Question: Given the schedule below, what is the maximum total time (in minutes) a person can spend in lectures? The selected schedule MUST include at least one Mathematics lecture and at least one Art lecture. In the chart: blue for mathematics, green for physics, yellow for art, purple for music, and orange for physical education. All time nodes are integer multiples of 10 minutes.
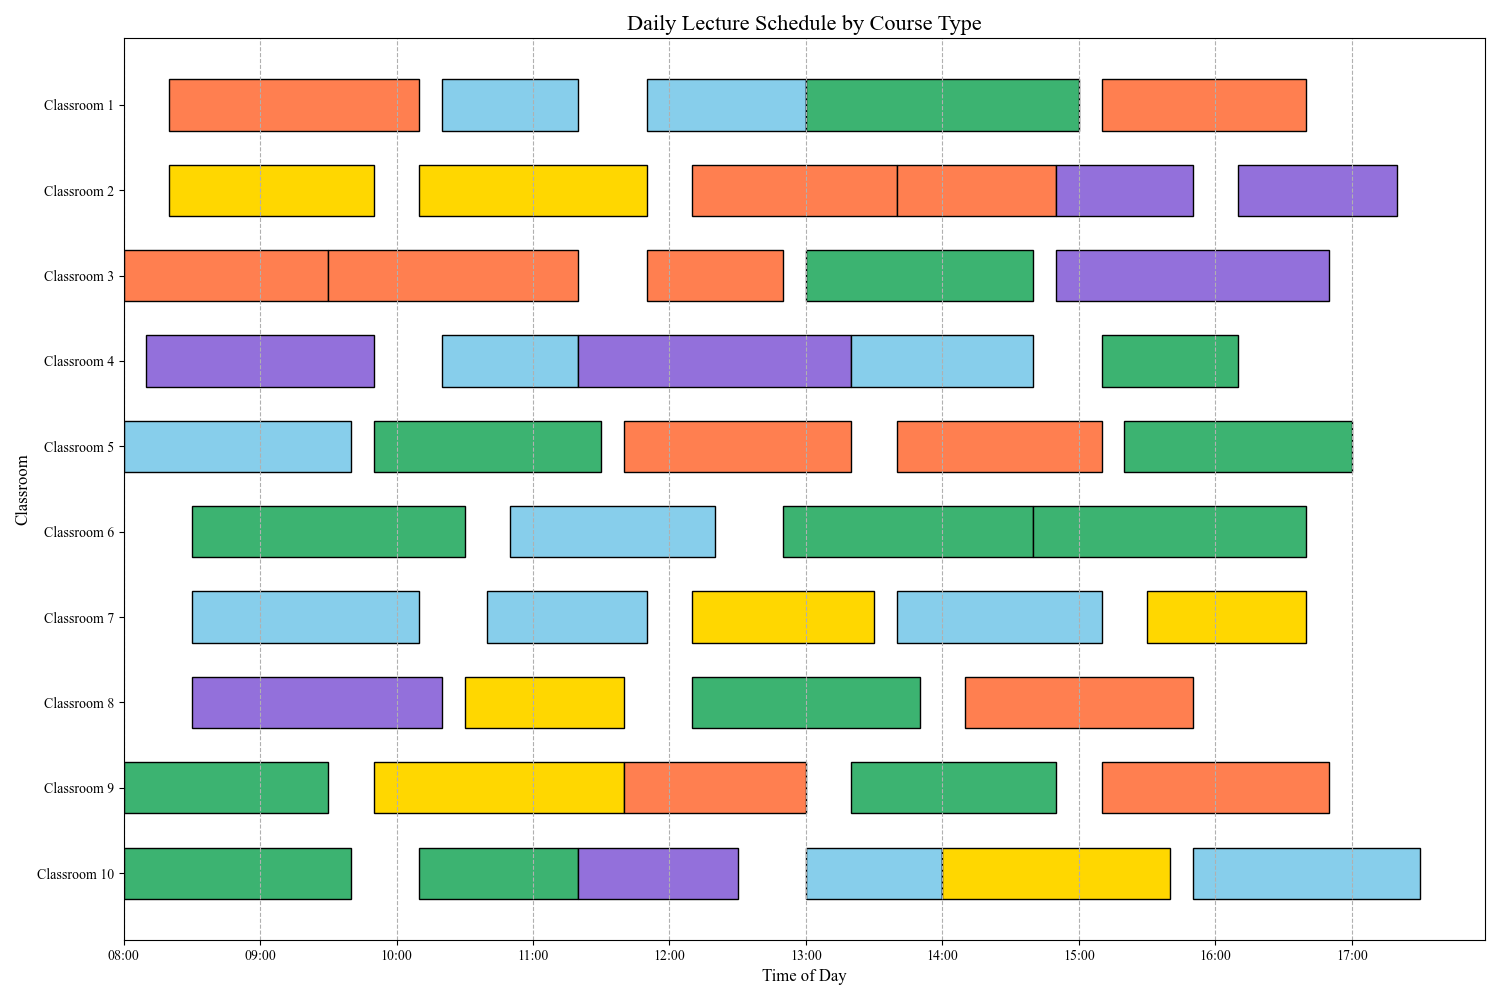
Answer: 570